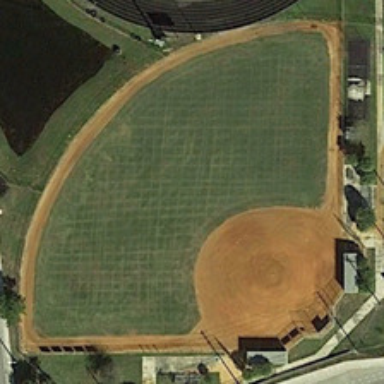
A baseball field is surrounded by several trees and roads .